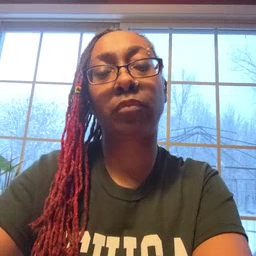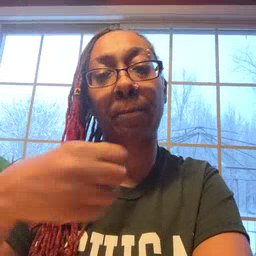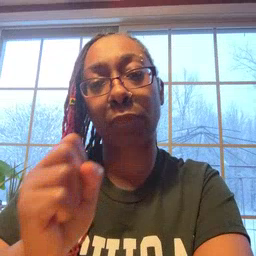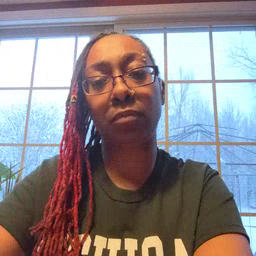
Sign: make